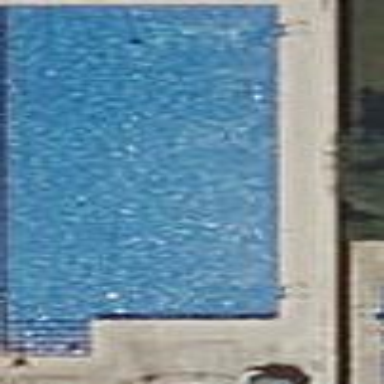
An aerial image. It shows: Swimming pool located in leisure land.